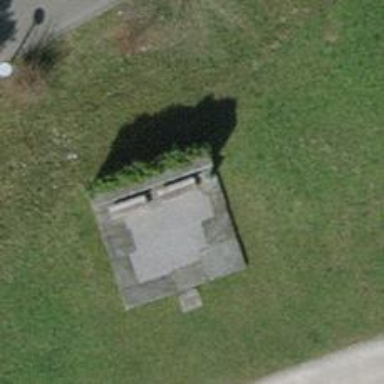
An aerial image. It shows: Bench.